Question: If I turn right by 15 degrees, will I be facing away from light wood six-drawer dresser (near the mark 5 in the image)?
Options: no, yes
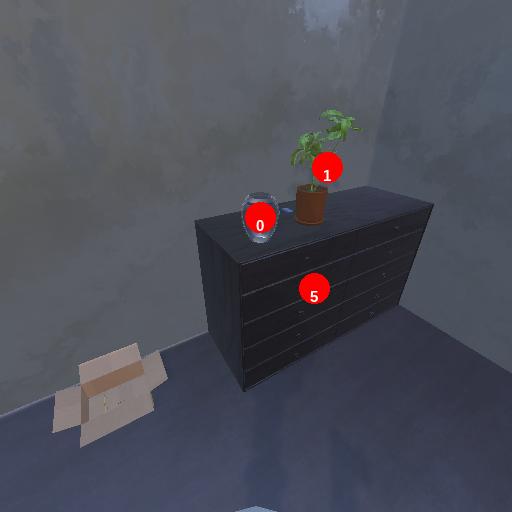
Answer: no